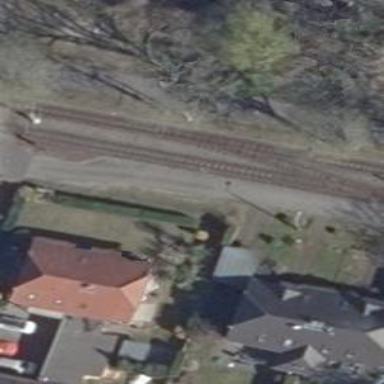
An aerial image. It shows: Railway switch with the turnout side on the left.